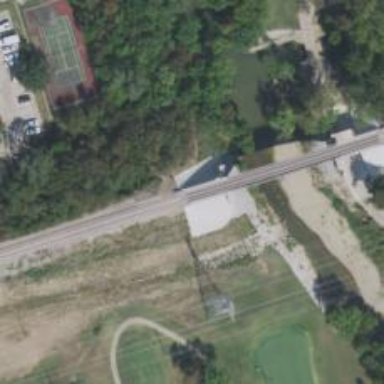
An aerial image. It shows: Railway bridge.